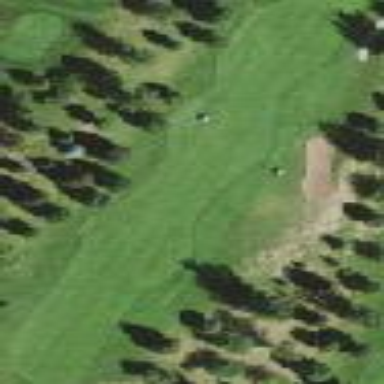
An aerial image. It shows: Golf fairway surrounded by grass.